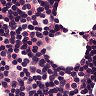
Metastatic tissue present: no